Question:
How to locate "check"in selenium, which corresponds to a button I need to click?
I can not locate it directly. I have to use id='animal'. There is no error if I try below, but there is no response.
'''
driver.find_element_by_xpath('//div[@id="animal"]//following-sibling::div[contains(@style,"height:10px")]').find_element_by_xpath('//input[@value="check"]')
'''
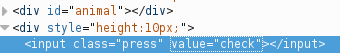
Answer: You can use XPath
'''
//div[@id="animal"]/following-sibling::div/input[@value="check"]
'''
or modify your code as
'''
driver.find_element_by_xpath('//div[@id="animal"]/following-sibling::div[contains(@style,"height:10px")]').find_element_by_xpath('./input[@value="check"]')
'''
Note that I replaced '//input' which means with './input' which means